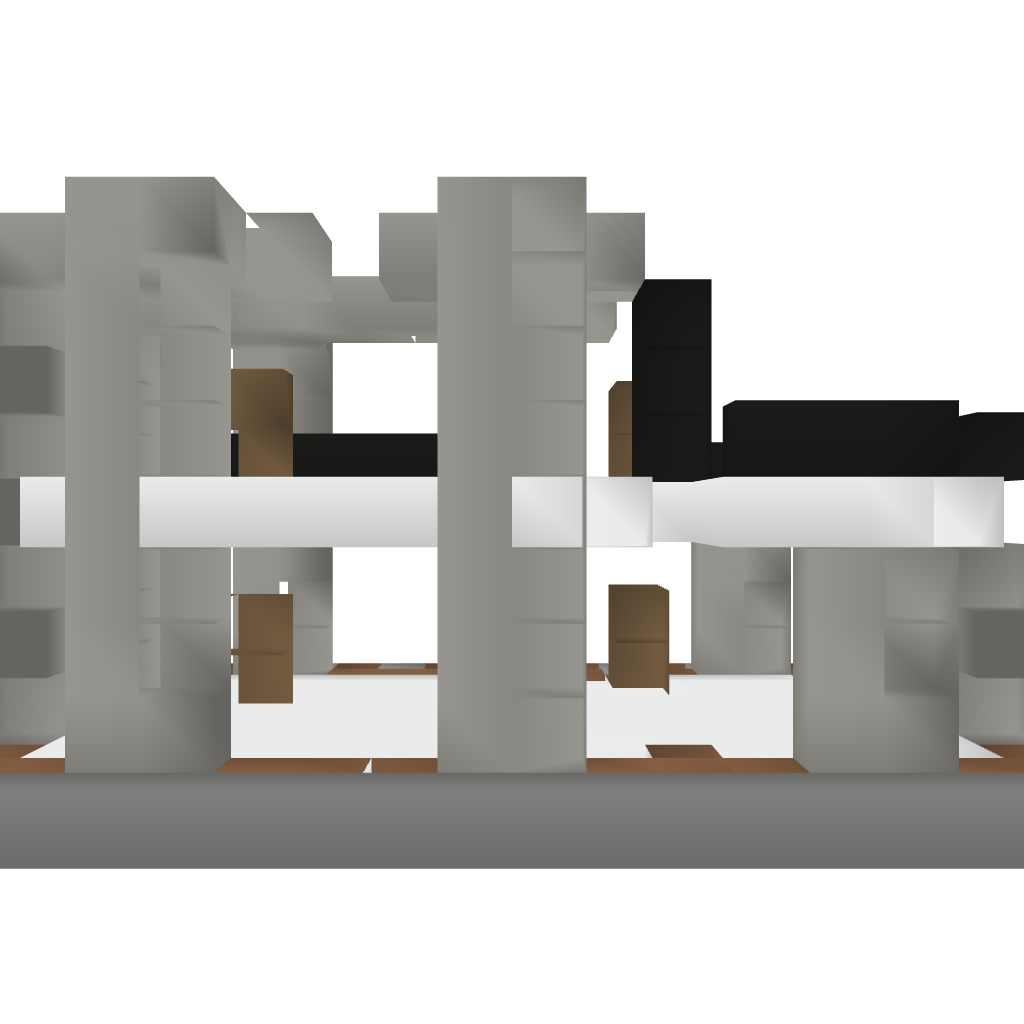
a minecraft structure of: Modern House #6